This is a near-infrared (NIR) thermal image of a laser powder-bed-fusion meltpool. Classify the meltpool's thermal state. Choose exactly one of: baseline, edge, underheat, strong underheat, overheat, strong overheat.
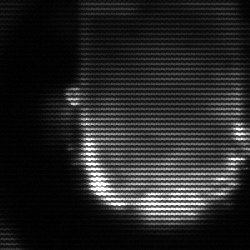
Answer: baseline